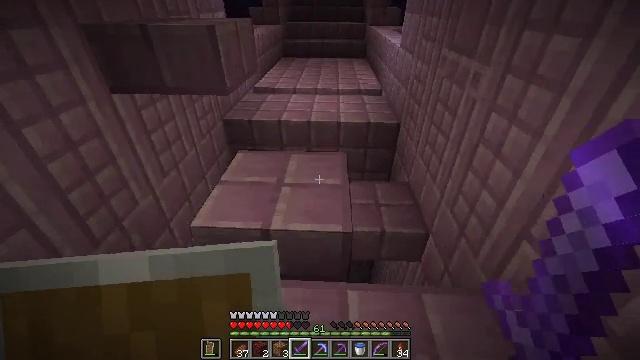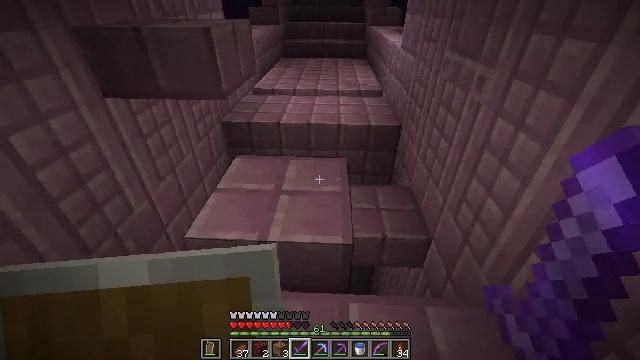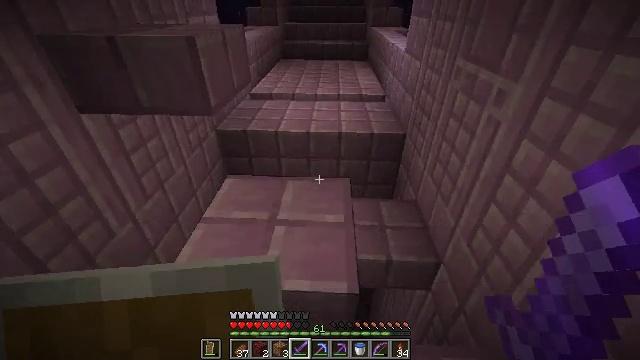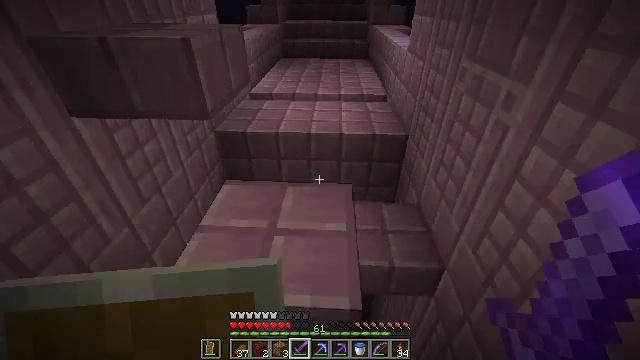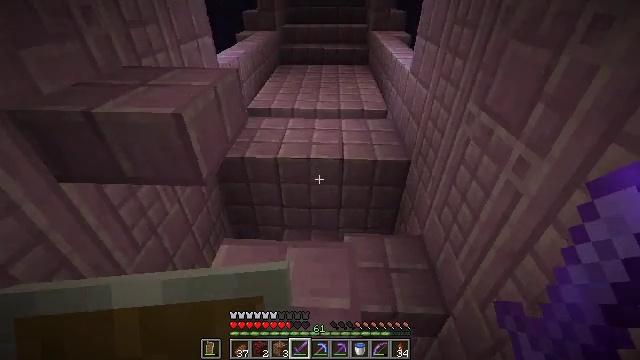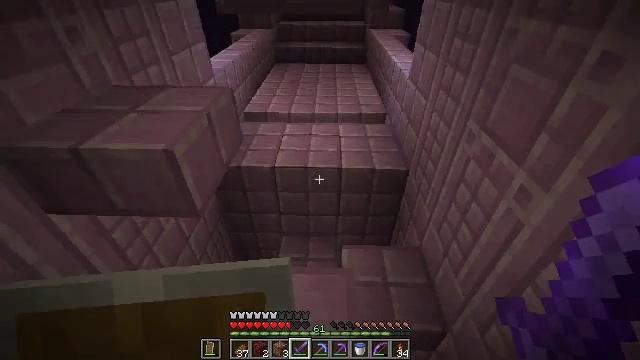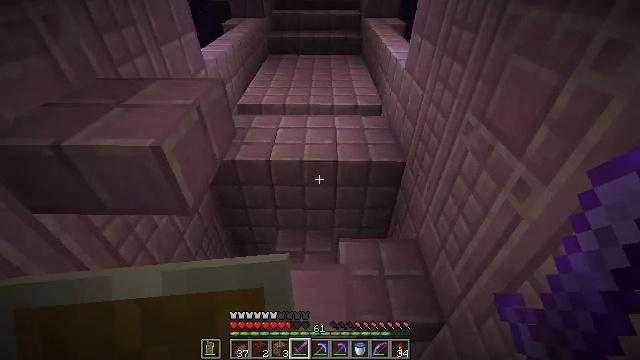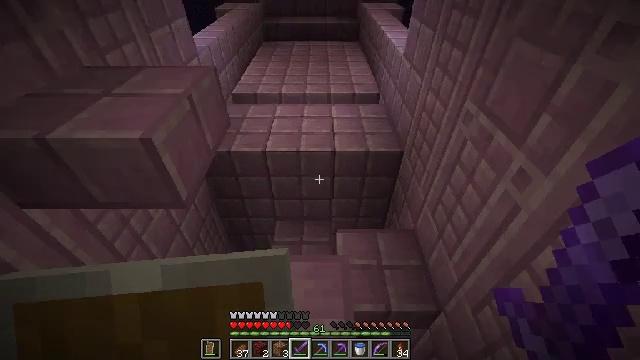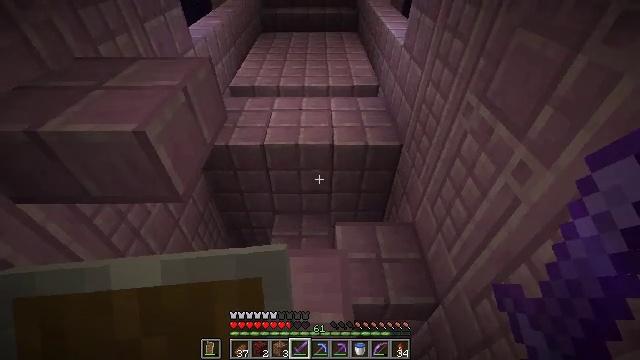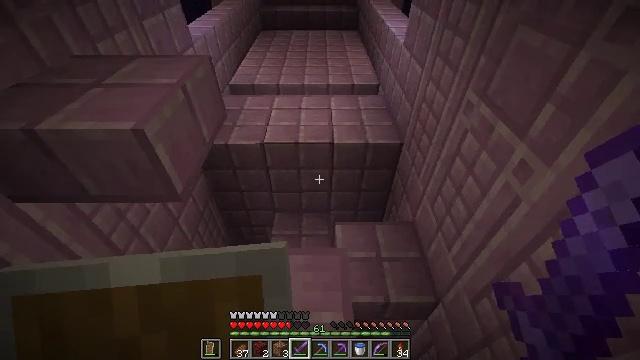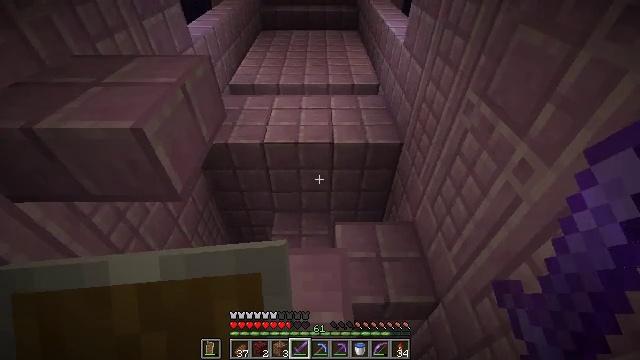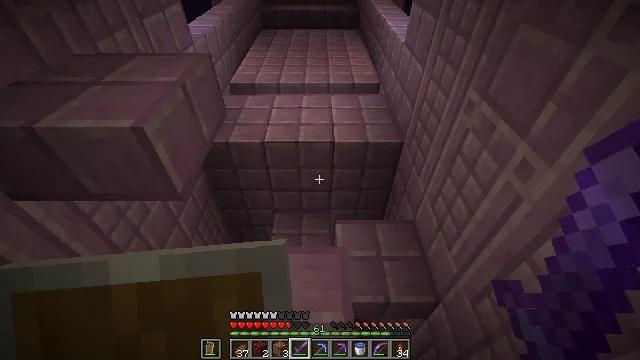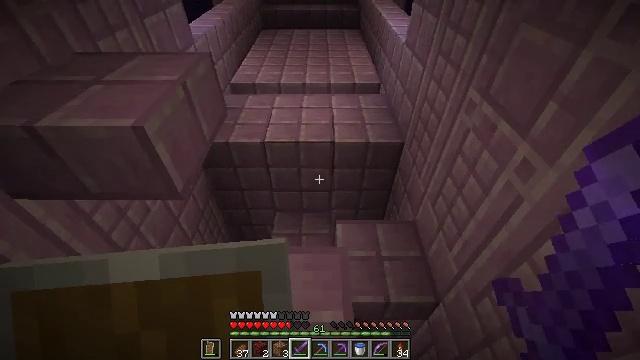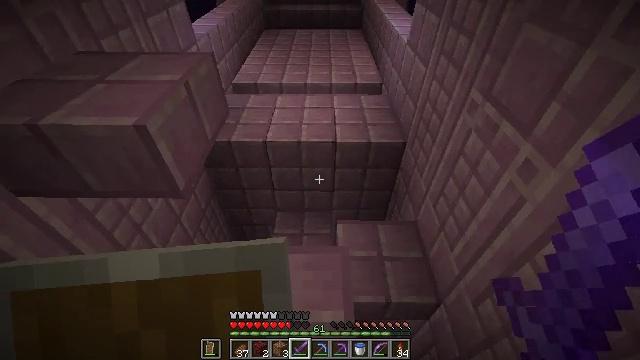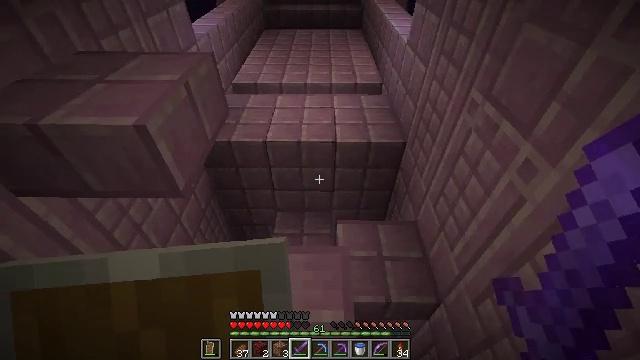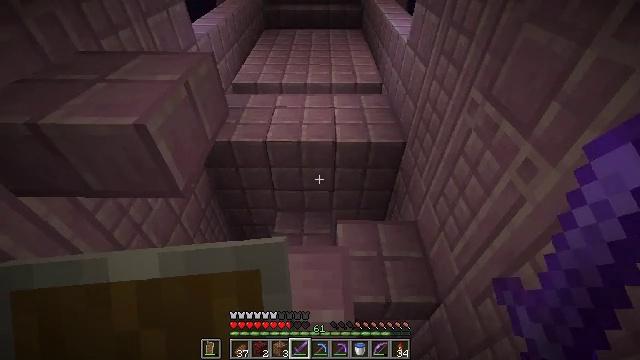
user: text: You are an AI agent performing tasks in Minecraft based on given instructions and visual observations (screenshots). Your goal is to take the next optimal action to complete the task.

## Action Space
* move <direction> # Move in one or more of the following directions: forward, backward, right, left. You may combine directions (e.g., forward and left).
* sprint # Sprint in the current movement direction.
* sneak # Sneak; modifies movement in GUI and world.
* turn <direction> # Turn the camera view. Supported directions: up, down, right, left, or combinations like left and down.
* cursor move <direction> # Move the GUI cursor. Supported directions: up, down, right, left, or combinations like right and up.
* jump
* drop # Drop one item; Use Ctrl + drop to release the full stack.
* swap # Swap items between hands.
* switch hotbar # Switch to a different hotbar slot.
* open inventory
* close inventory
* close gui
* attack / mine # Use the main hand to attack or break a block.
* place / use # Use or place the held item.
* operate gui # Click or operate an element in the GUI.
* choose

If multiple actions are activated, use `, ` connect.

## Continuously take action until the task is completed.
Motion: motion action
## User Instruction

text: Collect the glowing end rod.
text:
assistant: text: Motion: move forward
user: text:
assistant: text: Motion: move forward
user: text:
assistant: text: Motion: move forward
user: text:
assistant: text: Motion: move forward, turn down
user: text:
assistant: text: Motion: turn down
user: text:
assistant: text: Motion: turn right and down
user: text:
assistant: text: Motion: turn down
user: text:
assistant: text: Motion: turn down
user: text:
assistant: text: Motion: no_op
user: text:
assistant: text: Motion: no_op
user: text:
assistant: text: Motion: no_op
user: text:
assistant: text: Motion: no_op
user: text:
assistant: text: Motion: no_op
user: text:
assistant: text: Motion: no_op
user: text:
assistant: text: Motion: no_op
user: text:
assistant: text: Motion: no_op
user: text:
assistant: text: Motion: no_op
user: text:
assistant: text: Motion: turn right
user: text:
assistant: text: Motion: move forward, turn right
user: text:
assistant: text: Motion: move forward and move right, turn right
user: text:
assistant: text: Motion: move forward and move right
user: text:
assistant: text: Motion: move forward and move right
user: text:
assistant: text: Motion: move forward and move right, turn left
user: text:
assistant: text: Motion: move forward, turn left
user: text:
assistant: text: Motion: turn left
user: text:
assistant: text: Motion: turn left
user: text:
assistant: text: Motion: turn left
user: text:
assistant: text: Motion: turn left
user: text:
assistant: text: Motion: turn left
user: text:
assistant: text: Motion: turn left